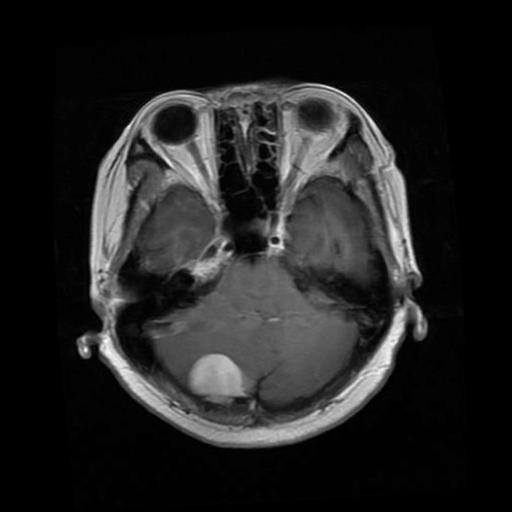
Label: meningioma